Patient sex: F
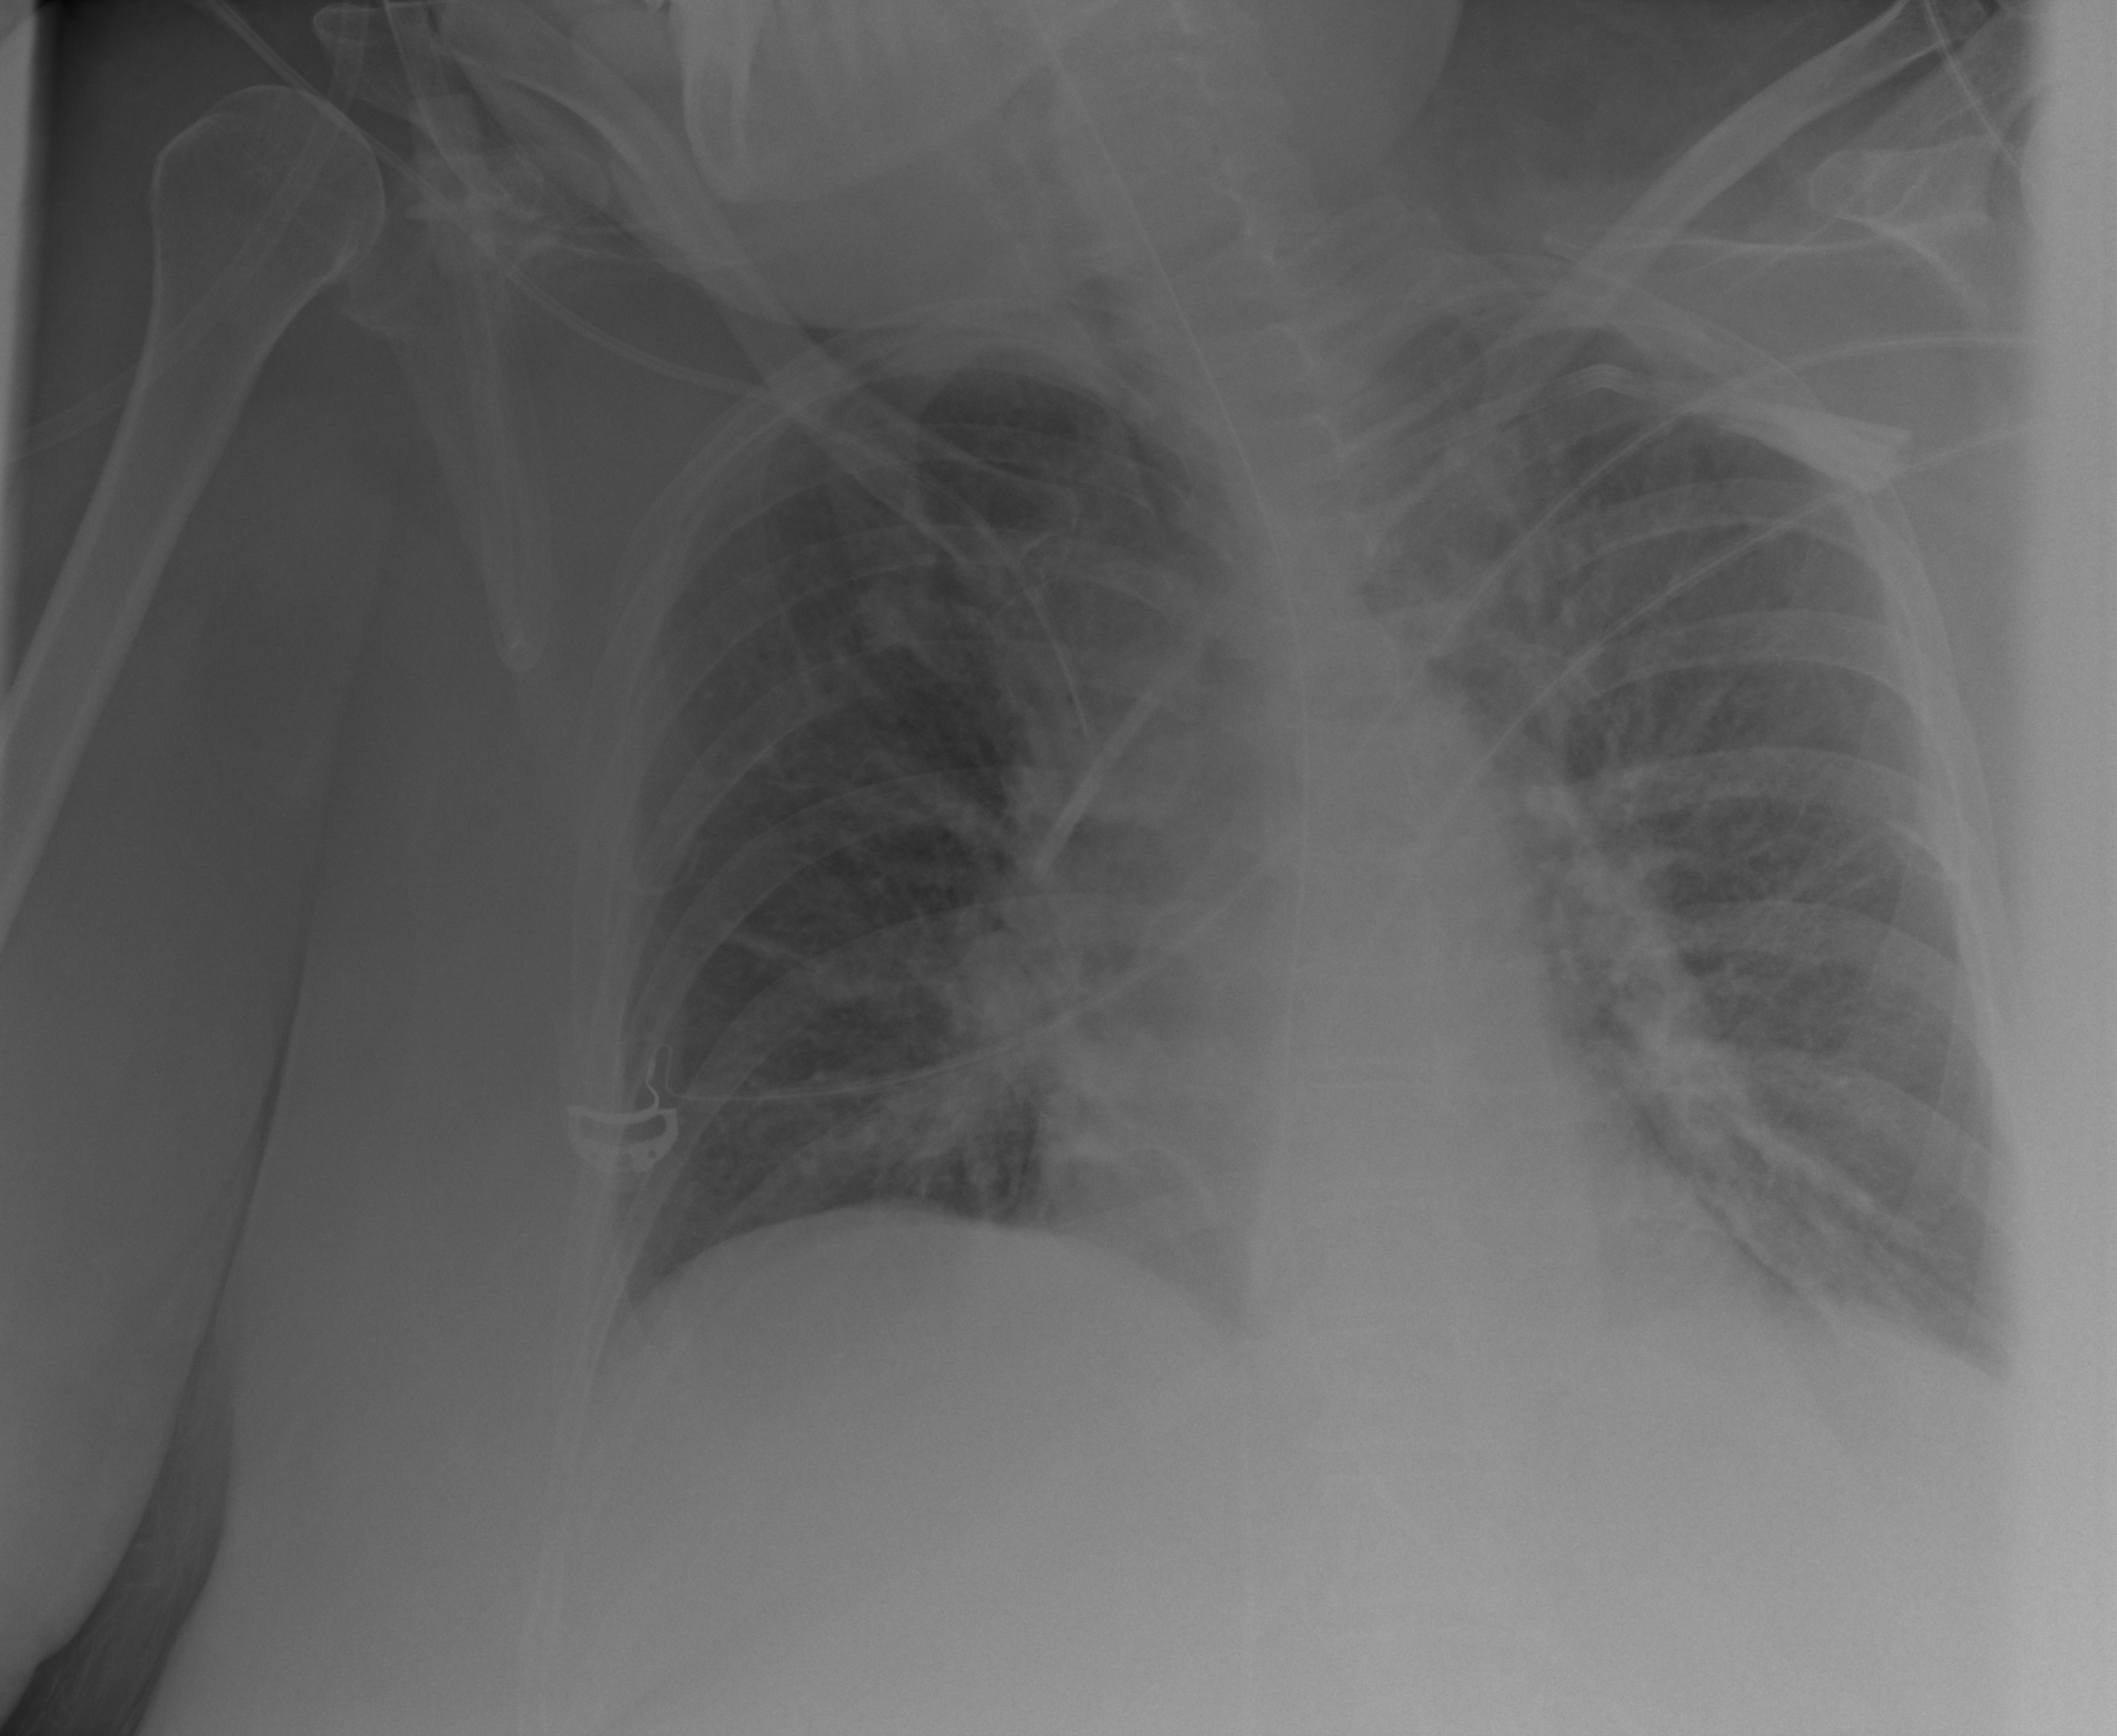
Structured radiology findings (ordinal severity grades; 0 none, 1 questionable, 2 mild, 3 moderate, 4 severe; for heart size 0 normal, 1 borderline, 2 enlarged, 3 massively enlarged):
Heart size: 2
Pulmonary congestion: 3
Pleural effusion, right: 0
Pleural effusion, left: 0
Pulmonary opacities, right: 2
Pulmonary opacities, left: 2
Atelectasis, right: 2
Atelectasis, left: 2